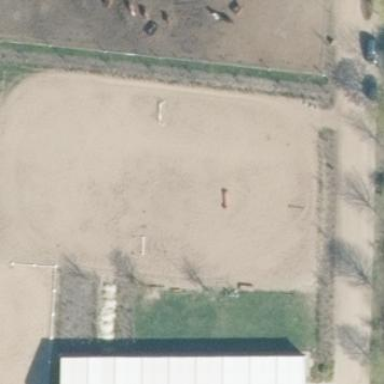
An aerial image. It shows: Sand pitch for equestrian sport activities.